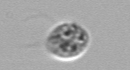
Label: Amoeba